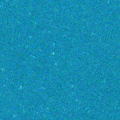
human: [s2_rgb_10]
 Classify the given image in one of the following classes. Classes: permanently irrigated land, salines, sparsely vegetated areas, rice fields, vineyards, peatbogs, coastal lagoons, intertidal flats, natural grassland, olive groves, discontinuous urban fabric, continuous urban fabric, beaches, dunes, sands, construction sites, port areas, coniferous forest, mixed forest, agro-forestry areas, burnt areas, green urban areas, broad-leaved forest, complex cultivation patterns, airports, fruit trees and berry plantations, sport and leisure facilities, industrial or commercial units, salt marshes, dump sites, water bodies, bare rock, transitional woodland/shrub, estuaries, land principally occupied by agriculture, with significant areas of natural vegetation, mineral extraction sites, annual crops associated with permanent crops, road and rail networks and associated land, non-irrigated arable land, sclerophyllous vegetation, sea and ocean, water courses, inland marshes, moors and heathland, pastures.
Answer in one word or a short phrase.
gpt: sea and ocean